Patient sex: M
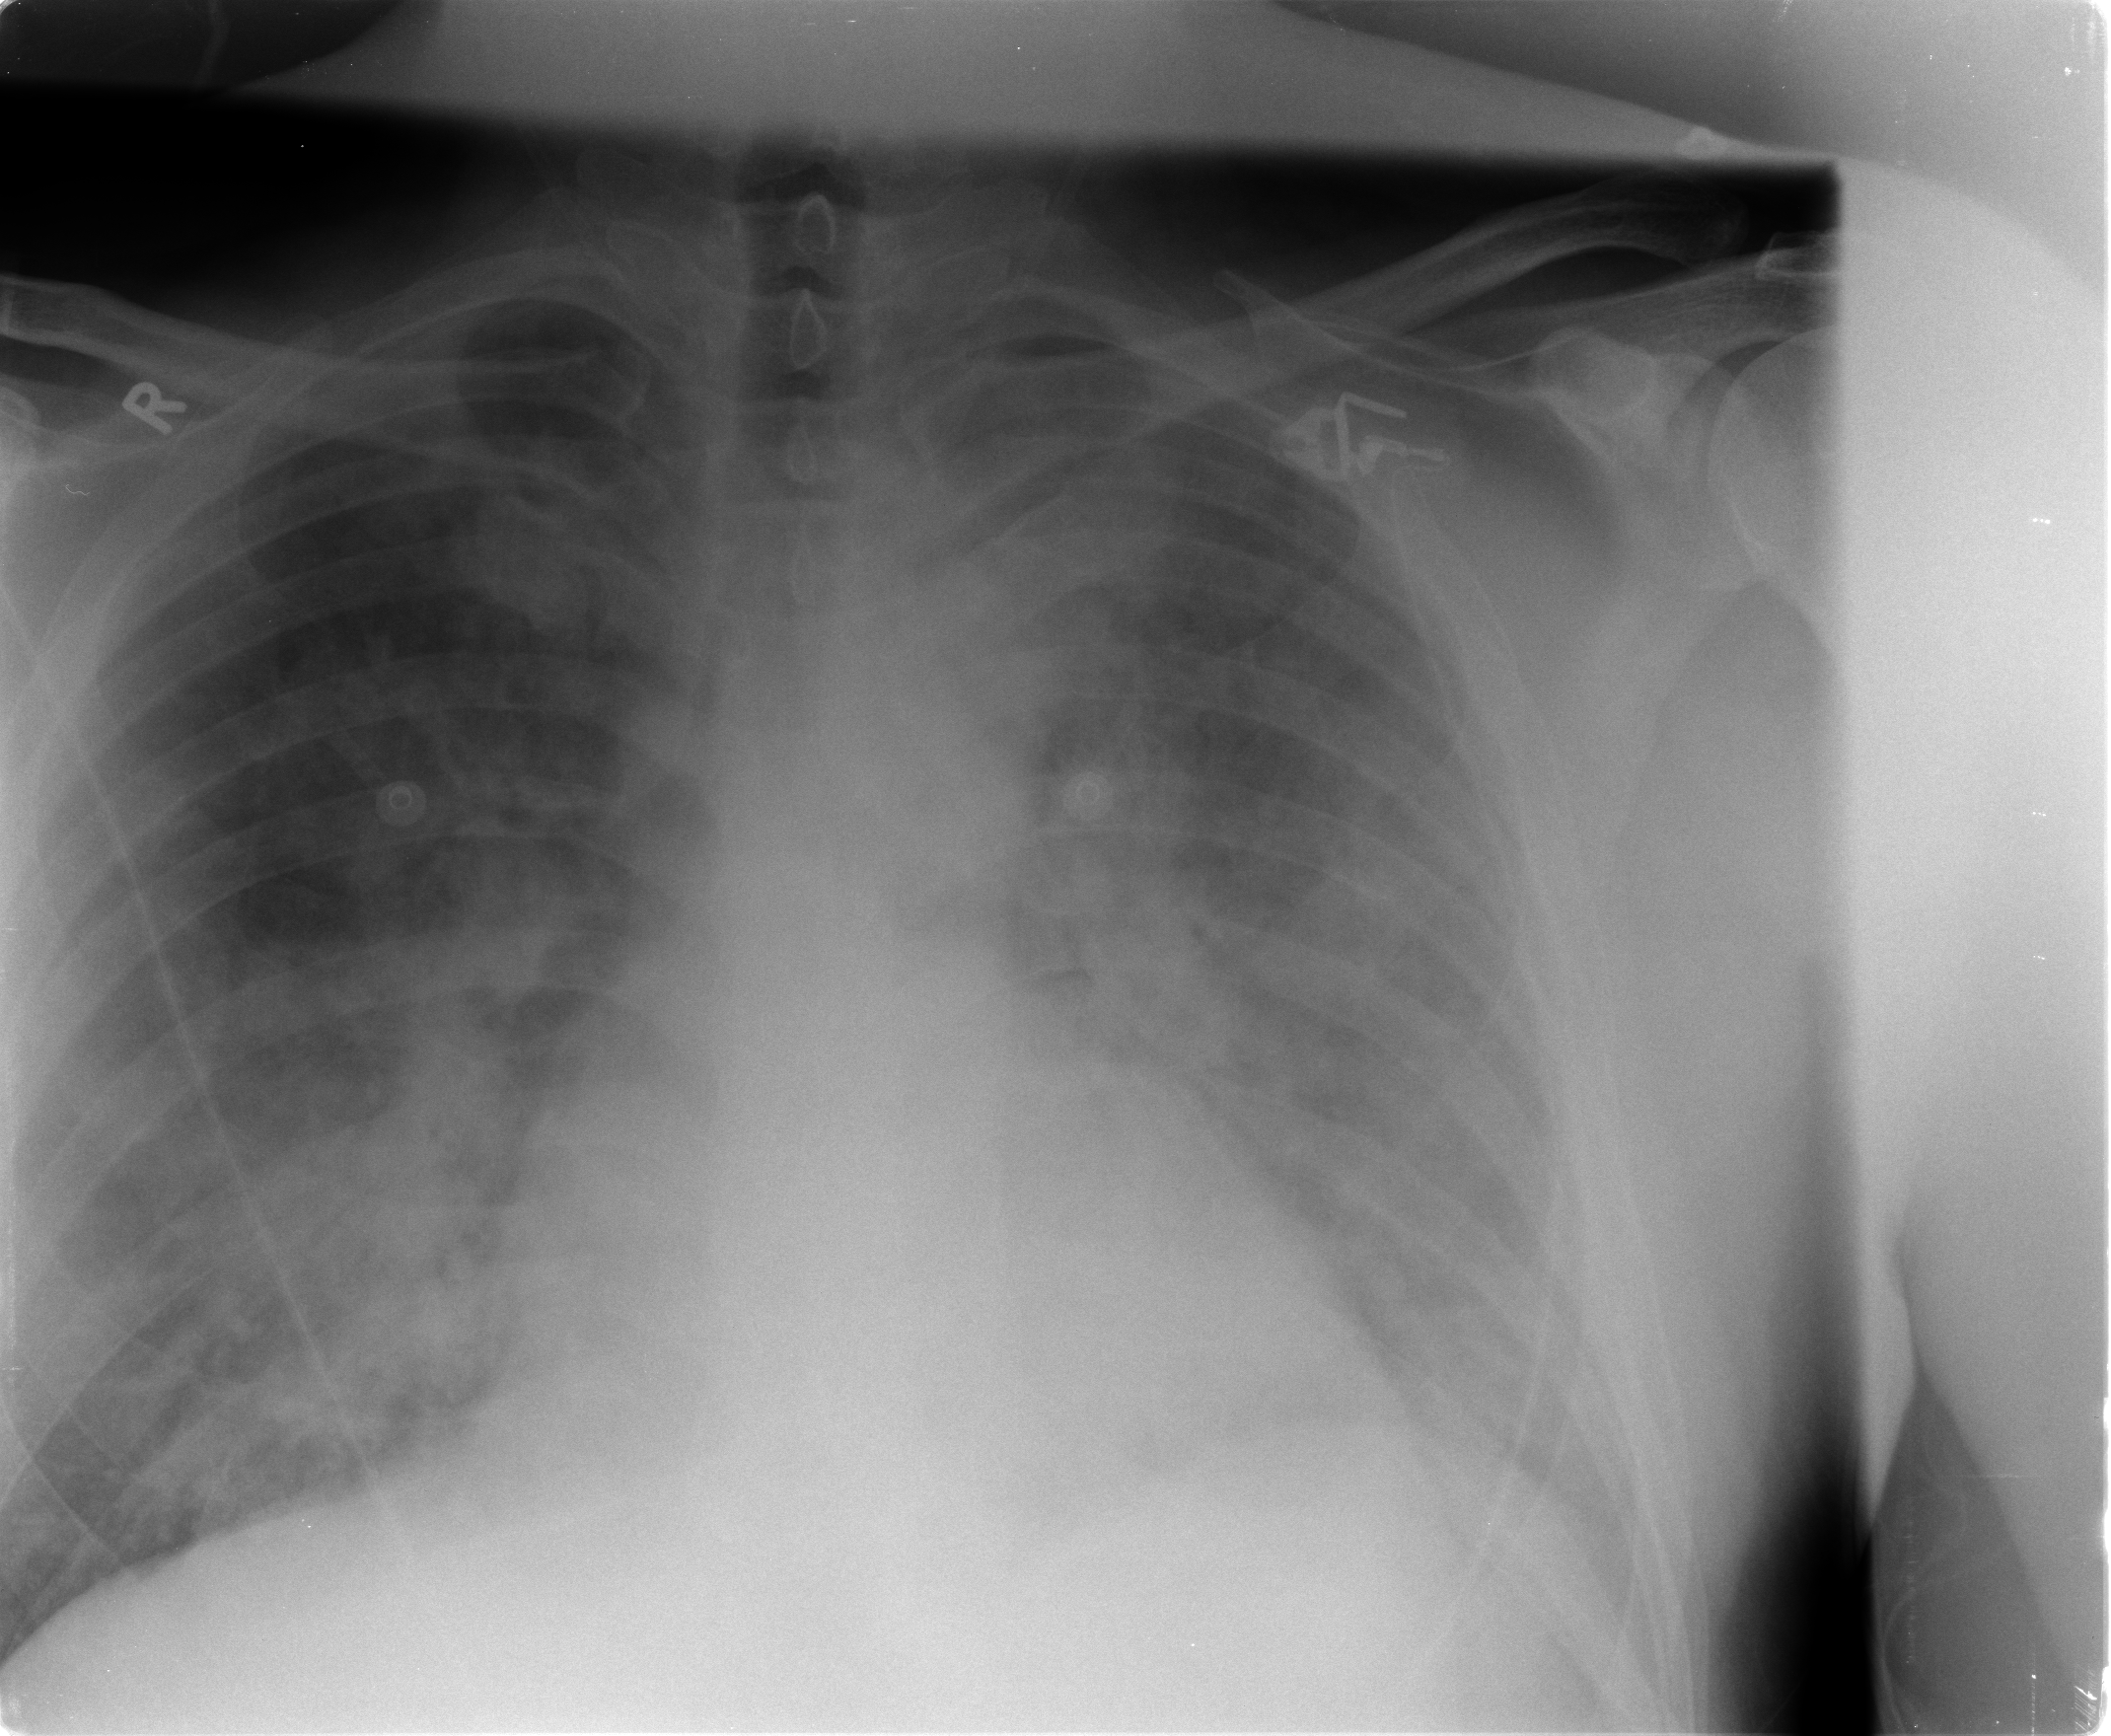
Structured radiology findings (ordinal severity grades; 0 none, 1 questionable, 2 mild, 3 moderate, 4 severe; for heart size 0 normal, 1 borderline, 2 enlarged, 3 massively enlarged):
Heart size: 0
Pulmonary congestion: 3
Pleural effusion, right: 0
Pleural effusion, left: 0
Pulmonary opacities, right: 3
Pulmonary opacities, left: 4
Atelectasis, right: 2
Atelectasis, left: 2